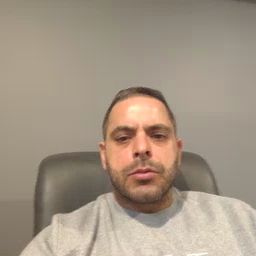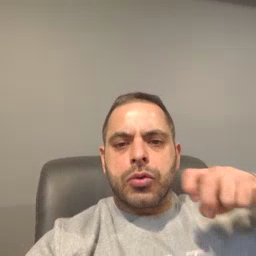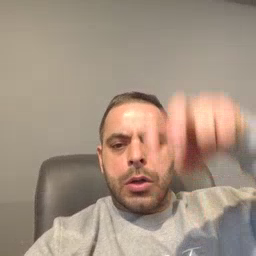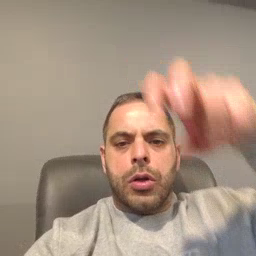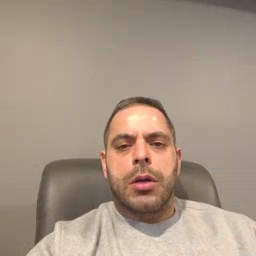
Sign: stairs